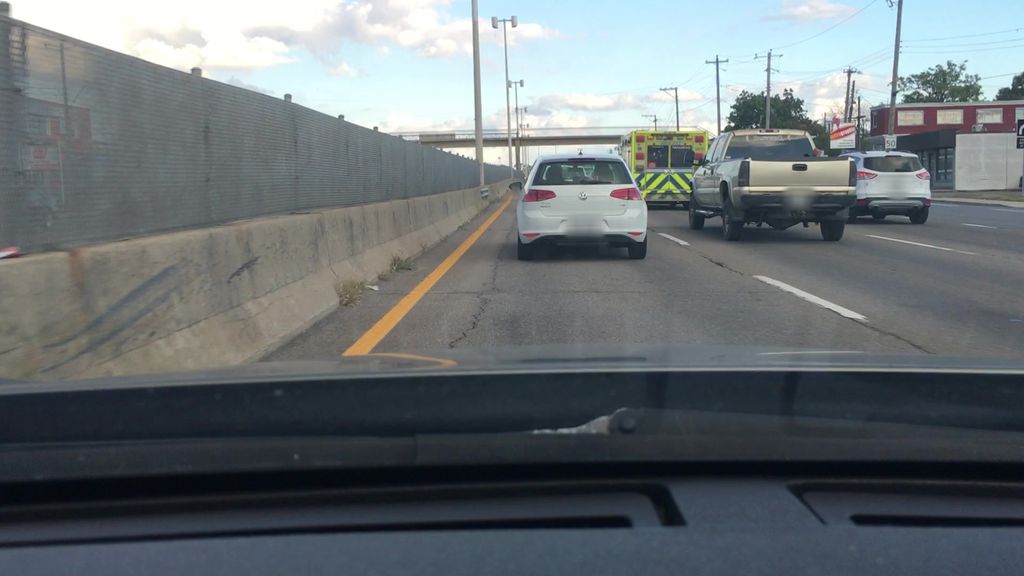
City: montreal